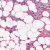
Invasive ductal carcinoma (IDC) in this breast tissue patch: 1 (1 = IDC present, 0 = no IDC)